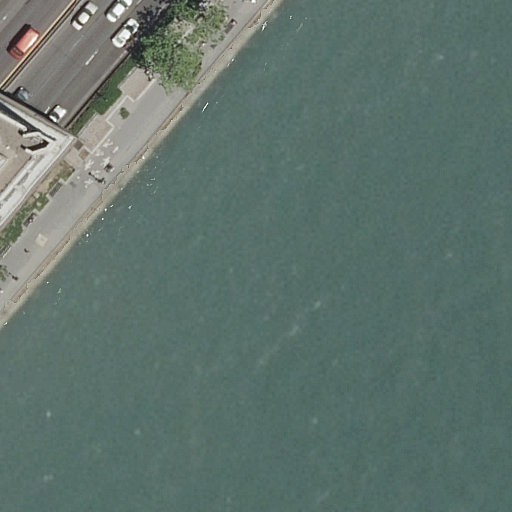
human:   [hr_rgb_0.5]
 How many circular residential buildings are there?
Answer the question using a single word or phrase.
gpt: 0

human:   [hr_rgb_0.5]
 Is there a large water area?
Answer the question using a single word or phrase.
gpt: yes

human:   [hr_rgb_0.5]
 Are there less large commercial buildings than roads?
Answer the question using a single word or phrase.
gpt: yes

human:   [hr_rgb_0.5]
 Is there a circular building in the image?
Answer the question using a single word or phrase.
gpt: no

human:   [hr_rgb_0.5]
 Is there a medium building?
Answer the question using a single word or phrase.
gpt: yes

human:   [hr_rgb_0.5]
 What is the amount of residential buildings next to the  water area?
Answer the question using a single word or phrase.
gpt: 1

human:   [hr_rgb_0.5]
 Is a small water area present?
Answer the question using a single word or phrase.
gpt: no

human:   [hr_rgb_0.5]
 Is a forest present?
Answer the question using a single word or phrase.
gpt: no

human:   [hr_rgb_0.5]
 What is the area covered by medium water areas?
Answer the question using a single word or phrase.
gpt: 0m2

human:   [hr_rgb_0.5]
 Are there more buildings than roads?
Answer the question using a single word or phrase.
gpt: no

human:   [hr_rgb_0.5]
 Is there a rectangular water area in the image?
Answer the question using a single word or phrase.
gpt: no

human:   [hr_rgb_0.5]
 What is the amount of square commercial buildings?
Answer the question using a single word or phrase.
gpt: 0

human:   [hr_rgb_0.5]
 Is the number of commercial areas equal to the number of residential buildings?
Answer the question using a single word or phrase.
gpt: no

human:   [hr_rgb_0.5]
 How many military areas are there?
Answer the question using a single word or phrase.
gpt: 0

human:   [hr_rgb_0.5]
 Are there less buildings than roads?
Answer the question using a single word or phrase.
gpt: yes

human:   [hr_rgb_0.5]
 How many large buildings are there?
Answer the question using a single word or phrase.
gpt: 0

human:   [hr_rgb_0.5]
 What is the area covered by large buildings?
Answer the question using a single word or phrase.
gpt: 0m2

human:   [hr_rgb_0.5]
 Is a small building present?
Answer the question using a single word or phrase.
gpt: no

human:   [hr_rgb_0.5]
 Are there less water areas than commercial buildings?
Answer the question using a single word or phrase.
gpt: no

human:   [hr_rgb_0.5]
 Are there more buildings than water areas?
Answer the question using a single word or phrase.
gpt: no

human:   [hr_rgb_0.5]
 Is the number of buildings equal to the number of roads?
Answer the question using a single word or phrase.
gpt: no

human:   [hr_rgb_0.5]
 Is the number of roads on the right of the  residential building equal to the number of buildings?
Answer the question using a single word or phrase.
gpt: no

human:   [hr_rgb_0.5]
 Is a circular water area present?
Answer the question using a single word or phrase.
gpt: no

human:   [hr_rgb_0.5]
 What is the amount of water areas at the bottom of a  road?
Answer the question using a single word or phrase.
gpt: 0

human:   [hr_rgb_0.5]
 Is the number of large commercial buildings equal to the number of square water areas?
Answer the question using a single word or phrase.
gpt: yes

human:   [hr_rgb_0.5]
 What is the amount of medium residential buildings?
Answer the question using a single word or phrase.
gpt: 1

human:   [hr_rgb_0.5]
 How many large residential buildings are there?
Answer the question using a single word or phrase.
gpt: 0

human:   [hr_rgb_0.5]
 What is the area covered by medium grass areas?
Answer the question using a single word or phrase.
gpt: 0m2

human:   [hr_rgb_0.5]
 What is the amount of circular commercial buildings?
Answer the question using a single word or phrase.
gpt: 0

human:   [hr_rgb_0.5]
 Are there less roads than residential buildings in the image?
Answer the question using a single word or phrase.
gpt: no

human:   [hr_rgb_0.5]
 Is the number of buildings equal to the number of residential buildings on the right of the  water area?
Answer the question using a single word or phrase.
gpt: no

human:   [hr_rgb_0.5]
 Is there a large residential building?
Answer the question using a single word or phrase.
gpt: no

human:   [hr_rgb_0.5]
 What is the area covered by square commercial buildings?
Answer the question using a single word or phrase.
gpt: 0m2

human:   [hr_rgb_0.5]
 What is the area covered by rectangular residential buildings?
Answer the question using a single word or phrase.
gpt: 201m2

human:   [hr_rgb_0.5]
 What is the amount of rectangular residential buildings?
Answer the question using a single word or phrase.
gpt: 1

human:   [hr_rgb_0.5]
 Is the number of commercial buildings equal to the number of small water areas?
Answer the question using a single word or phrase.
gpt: yes